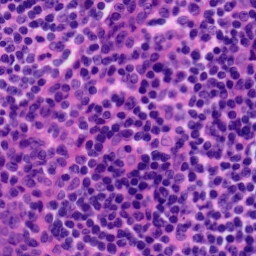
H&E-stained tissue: Tonsil